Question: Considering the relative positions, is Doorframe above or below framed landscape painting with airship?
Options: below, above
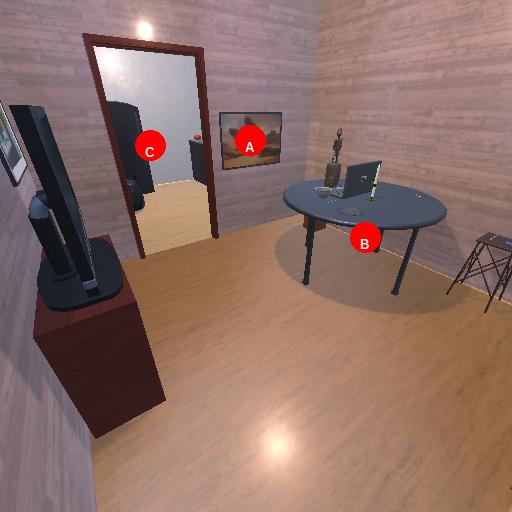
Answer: below